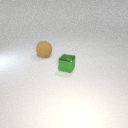
large brown rubber sphere behind small green metal cube